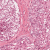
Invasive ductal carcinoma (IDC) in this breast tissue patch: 0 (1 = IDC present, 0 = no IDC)